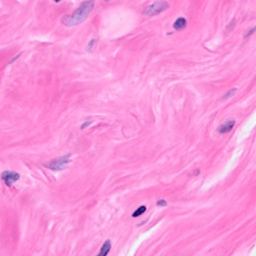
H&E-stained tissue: Breast